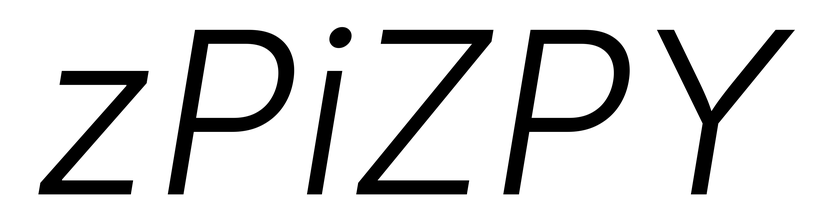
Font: Inter-Italic_Light_Italic